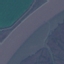
Label: River